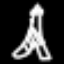
Label: The Eiffel Tower